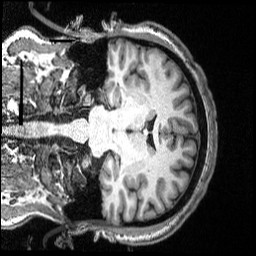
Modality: T1w
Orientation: coronal
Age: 41
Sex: female
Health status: healthy
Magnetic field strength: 3 T
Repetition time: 2.53 s
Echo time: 0.00331 s